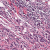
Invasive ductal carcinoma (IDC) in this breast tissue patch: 1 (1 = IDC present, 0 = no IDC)